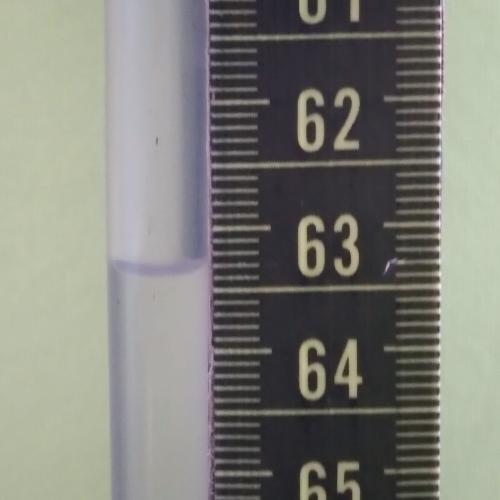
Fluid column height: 63.3 cm